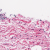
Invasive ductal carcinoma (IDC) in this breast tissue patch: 0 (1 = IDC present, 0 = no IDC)